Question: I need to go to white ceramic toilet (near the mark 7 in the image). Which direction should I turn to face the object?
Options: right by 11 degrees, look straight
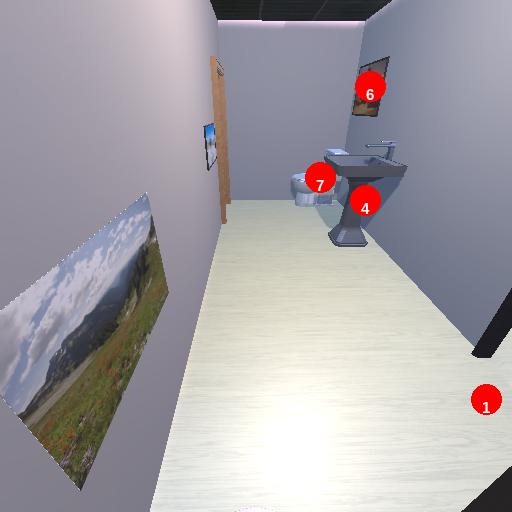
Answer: right by 11 degrees